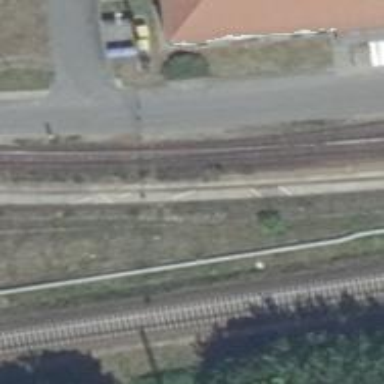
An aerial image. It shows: Railway switch.